Question: I have a UIButton2 that is added on to UIButton1:

The action @selector only gets called where UIButton2 intersects UIButton1 (the "b"). So, a tap in the "a" or "c" area, the action method (addDockButtonTouchedDown) does NOT get called, but it does when you tap in the "b" section. Here's some code:
'''
// button1 is created elsewhere in the code and is a subclass of UIButton for UI layout (has a footer label and title label set). nothing fancy going on. button1 userInteractionEnabled is set to yes
// button2 is below...
NSString *dockPath = [[NSBundle mainBundle] pathForResource:@"AddToMyDock" ofType:@"png"];
UIImage *dockImage = [UIImage imageWithContentsOfFile:dockPath];
CGRect rect = CGRectMake(-20.0f, -10.0f + dockImage.size.height+1, dockImage.size.width, dockImage.size.height);
UIButton *button2 = [[UIButton alloc] initWithFrame:rect];
button2.userInteractionEnabled = YES;
button2.exclusiveTouch = YES;
[button2 setBackgroundImage:dockImage forState:UIControlStateNormal];
[button2 addTarget:self action:@selector(addDockButtonTouchedDown:)
forControlEvents:UIControlEventTouchDown];
[button1 addSubview:button2];
'''
Any ideas why this is happening and how to fix it??? Please don't suggest to simply make button1 bigger.
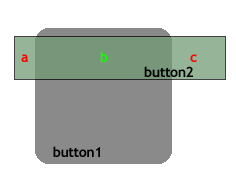
Answer: First of all, adding a button as a subview of another button isn't really common design and I would avoid doing that. Simply create a container UIView that holds both buttons.
The problem you're seeing is because while your button may be displayed beyond the bounds of its superview (the other button), actions on the outside of button1's bounds won't be registered. The only reason you can see button2, is because 'clipsToBounds' is set to 'NO' on button1, which allows its subviews to be drawn outside of its bounds.
So, the only way to make your current solution work is indeed by making button1 bigger. However, the better option would be to create superview that's big enough to hold both buttons, and add both buttons to it.